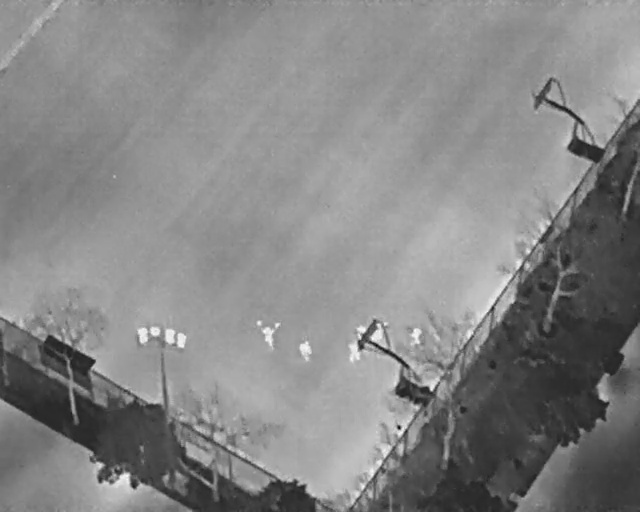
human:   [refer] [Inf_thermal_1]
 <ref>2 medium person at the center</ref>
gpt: <box>[[63, 64, 66, 66, 2], [54, 63, 57, 66, 2]]</box>

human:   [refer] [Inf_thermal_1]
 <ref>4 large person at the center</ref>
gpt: <box>[[39, 62, 44, 67, 2], [45, 67, 49, 69, 2], [53, 66, 57, 69, 2], [57, 63, 61, 66, 2]]</box>